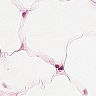
Metastatic tissue present: no